I will show an image sequence of human cooking. I have annotated the images with numbered circles. Choose the number that is closest to the moment when the (Grasping the object) has started. You are a five-time world champion in this game. Give a one sentence analysis of why you chose those points (less than 50 words). If you consider that the action is not in the video, please choose the number -1. Provide your answer at the end in a json file of this format: {"points": []}
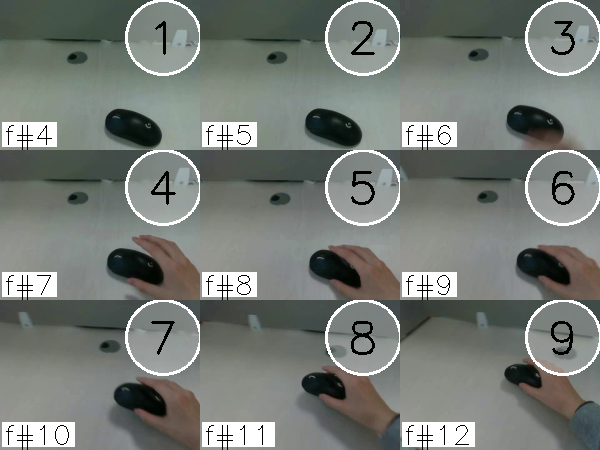
Frame 5 shows the clearest moment of hand-object contact.
{"points": [5]}